Interaction volume radius: 10 \u00c5
Interaction volume height: 15 \u00c5
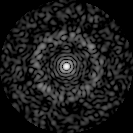
Disorder parameter: 0.8222